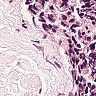
Metastatic tissue present: no